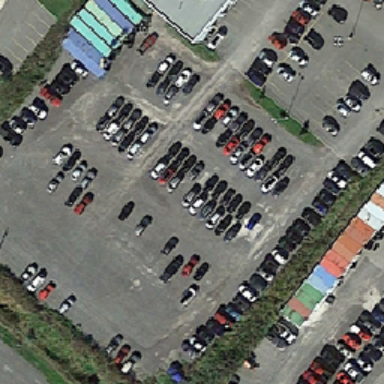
On the other side of the parking lot was a colorful roof .